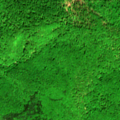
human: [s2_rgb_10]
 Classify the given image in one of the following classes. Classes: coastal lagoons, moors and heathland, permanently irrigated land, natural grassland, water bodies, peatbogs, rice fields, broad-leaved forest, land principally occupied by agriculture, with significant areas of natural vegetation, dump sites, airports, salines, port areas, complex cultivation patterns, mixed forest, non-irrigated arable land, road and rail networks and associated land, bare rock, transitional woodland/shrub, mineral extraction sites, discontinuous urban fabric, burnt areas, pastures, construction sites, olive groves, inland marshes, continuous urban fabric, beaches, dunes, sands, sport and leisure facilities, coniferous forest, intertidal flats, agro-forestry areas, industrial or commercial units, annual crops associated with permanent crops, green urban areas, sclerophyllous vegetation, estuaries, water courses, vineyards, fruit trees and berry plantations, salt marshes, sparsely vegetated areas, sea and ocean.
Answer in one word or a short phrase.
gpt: broad-leaved forest, mixed forest